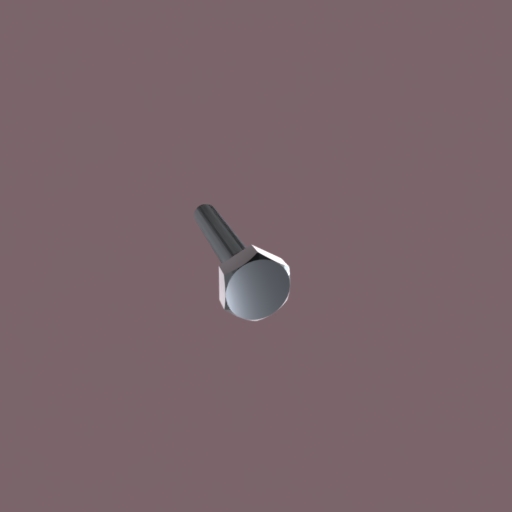
Label: bolt